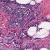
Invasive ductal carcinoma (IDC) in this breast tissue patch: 1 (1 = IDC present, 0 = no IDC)